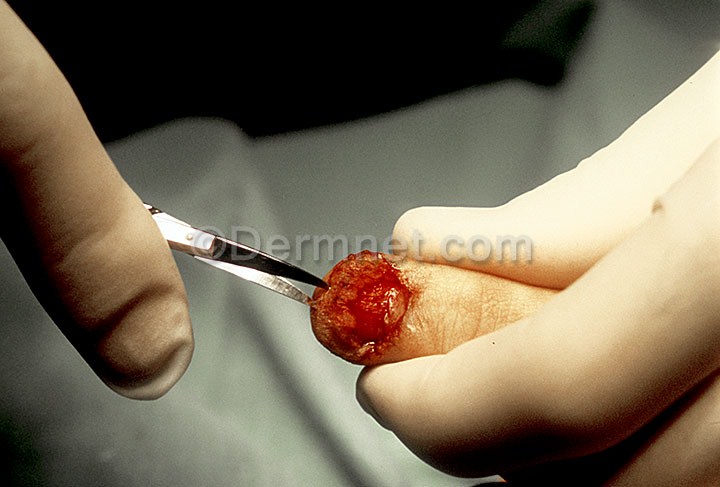
Disease: Nail Fungus and other Nail Disease